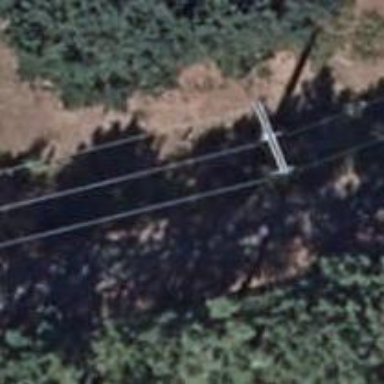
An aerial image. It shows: Power pole.